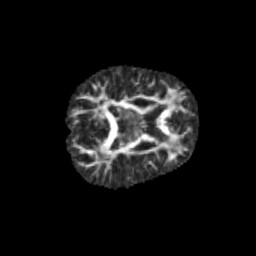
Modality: FA
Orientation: axial
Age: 10
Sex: female
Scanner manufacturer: siemens
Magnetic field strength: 3 T
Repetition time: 3.8 s
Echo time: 0.07 s